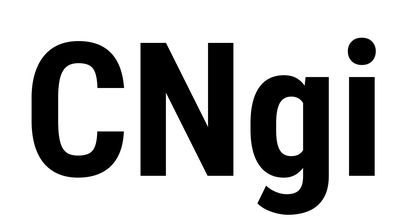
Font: Roboto_Condensed_Bold